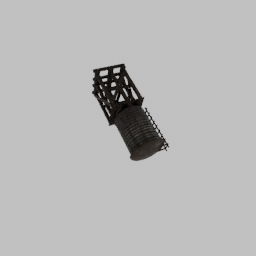
Label: architecture